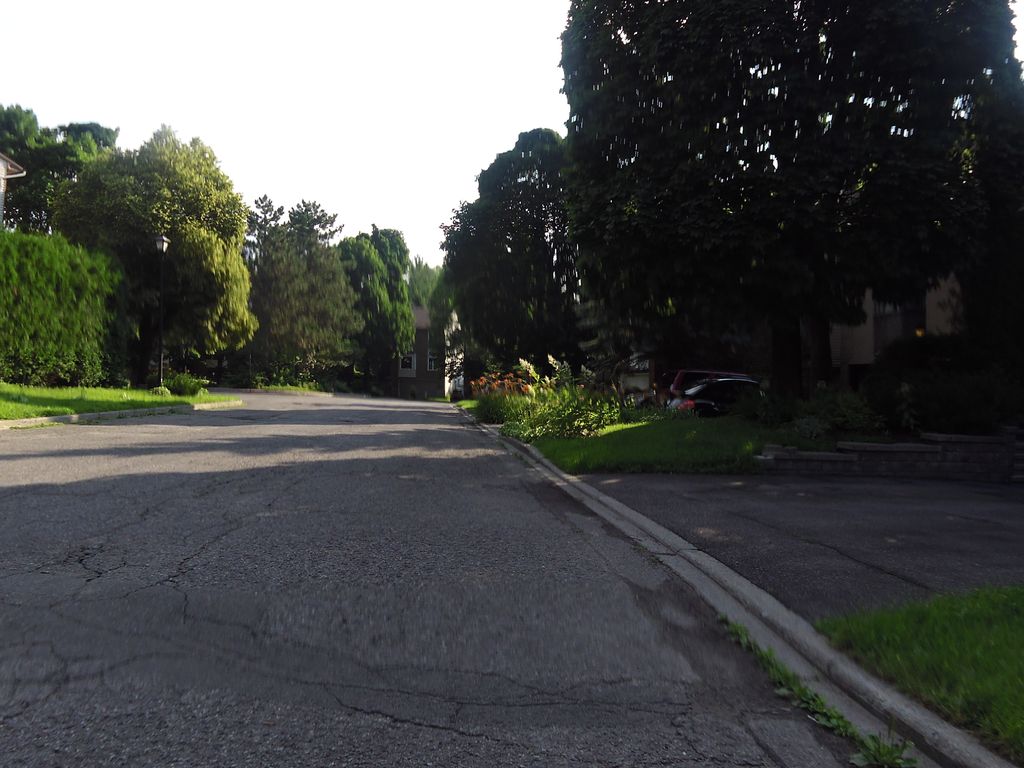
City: ottawa-gatineau